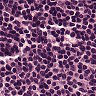
Metastatic tissue present: no